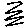
Label: zigzag